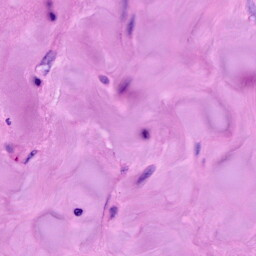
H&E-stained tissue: Breast